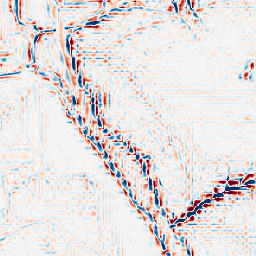
Category: wavelet
Decomposition family: wavelet_dwt
Decomposition parameters: wavelet: db2
level: 3
Upsampling method: sinc_hamming
Upsampling parameters: scale: 4
kernel_size: 8
Upsampling scale: 4